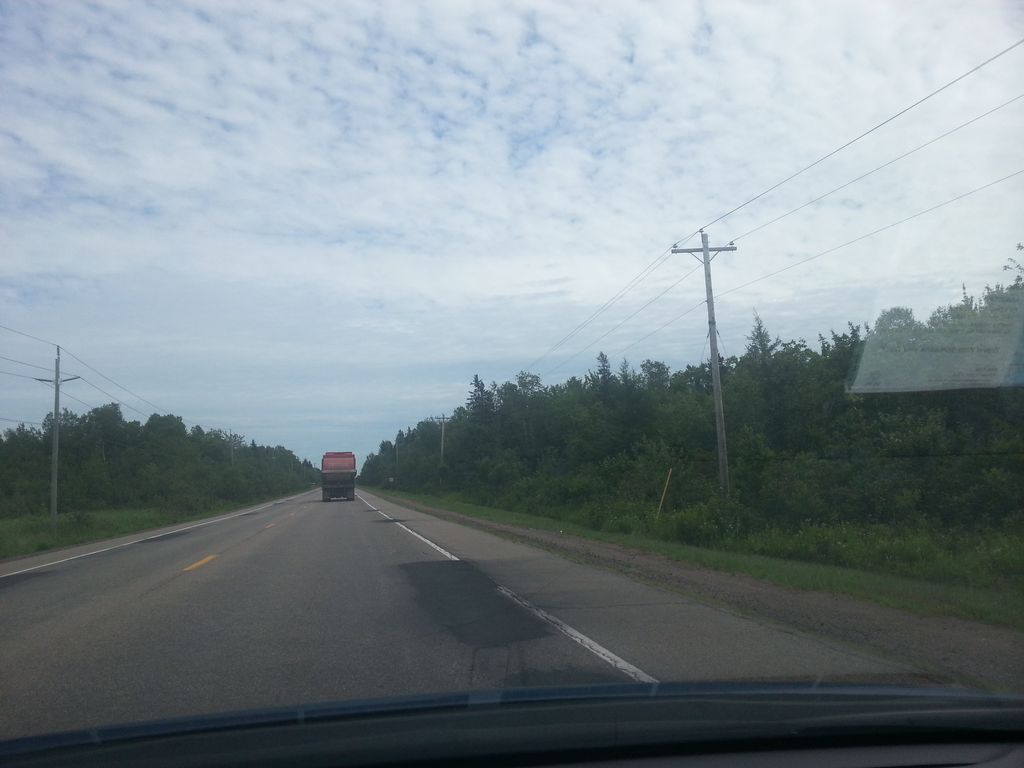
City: charlottetown